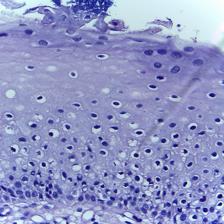
Diagnosis: Normal